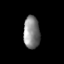
Tissue: skin
Cell type: Fibroblasts
Senescence score: 0.7978
Nuclear area (px): 514
Mean DAPI intensity: 133.202